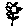
Label: flower